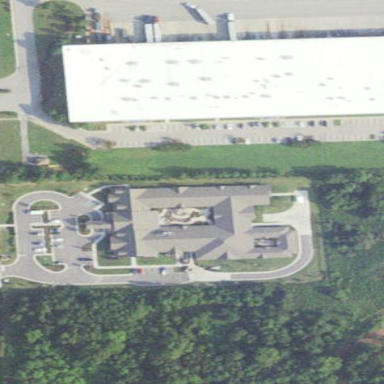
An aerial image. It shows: Nursing home.